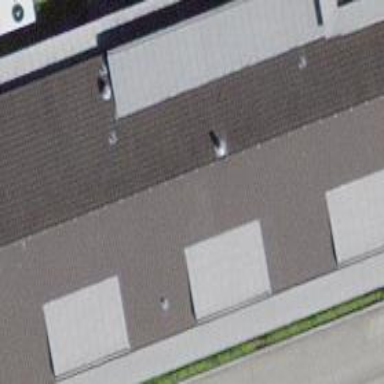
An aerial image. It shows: Commercial building.